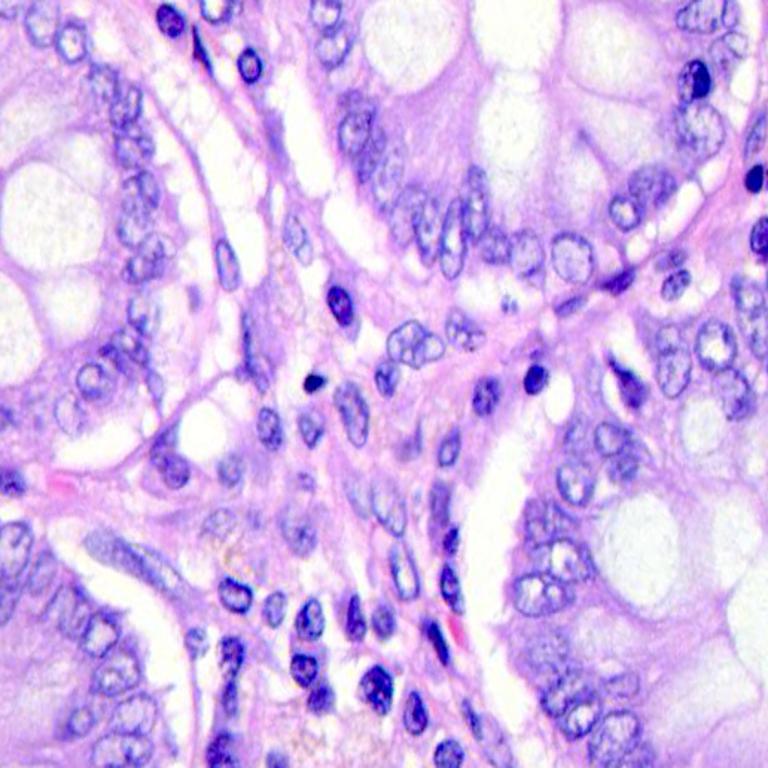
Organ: colon
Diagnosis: benign